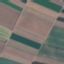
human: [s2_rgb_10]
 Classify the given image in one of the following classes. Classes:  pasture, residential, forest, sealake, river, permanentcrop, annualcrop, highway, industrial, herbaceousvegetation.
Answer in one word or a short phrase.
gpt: AnnualCrop